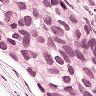
Metastatic tissue present: yes